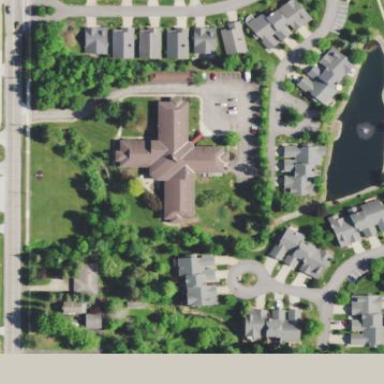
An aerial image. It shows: Nursing home housed in social facility building.